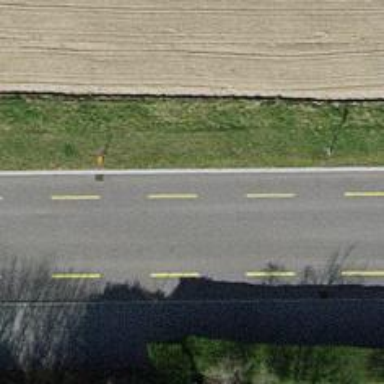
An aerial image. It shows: Tertiary road with asphalt surface. It includes cycle lane on both sides.